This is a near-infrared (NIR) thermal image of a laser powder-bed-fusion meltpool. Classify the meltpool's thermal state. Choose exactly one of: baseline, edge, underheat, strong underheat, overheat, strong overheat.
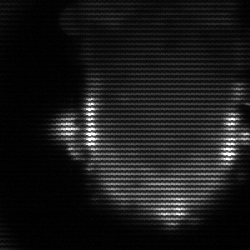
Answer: baseline